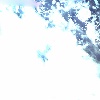
Label: sunburn